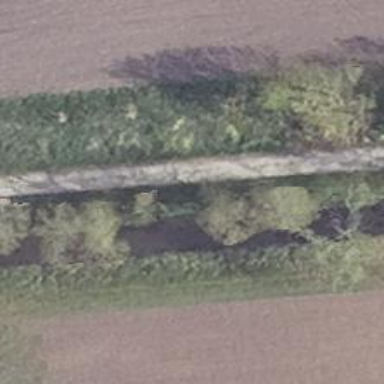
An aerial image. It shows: Row of deciduous broadleaved trees.